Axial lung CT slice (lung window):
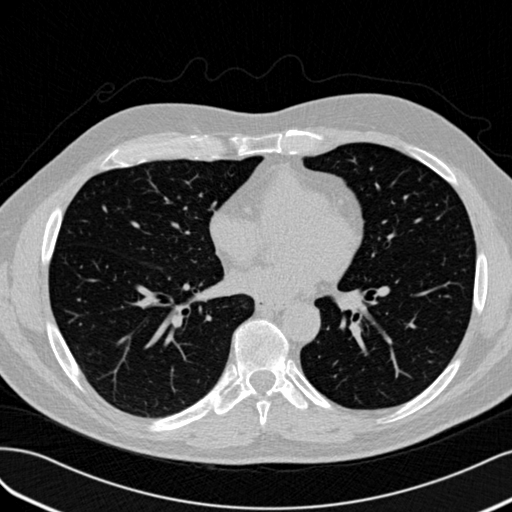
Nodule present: no